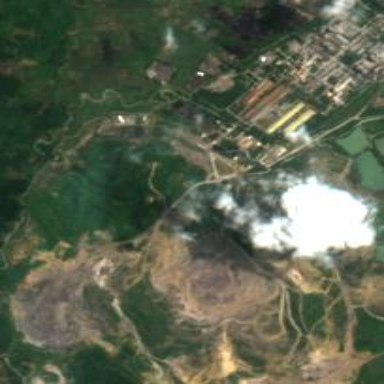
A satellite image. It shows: Industrial area designated for mining activities.